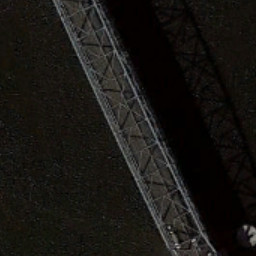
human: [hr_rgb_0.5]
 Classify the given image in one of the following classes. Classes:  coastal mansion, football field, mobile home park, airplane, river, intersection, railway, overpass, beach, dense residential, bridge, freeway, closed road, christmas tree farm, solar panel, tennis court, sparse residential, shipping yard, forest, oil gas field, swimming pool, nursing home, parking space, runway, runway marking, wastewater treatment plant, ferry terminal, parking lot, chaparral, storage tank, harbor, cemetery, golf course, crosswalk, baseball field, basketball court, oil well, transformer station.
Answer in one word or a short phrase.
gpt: bridge